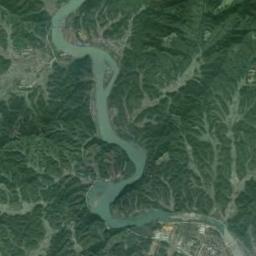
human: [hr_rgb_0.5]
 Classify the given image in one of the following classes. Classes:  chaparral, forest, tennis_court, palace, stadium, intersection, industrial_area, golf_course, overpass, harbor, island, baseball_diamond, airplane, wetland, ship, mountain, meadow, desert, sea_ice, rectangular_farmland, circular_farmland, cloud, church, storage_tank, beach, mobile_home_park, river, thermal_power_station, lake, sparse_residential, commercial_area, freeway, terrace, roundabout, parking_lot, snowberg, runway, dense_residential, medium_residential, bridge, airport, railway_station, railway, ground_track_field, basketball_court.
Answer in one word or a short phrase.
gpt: river